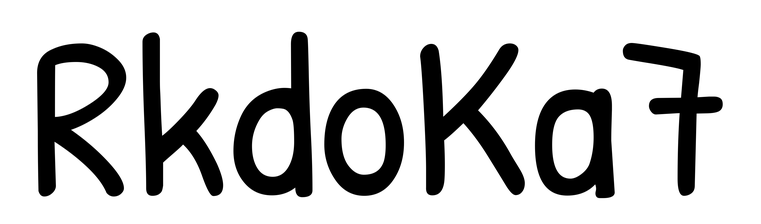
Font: PatrickHand-Regular